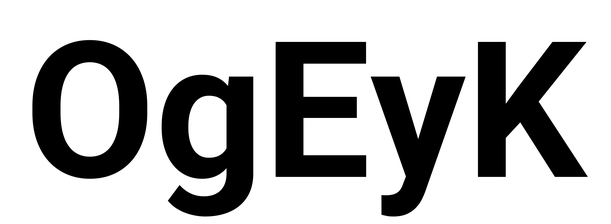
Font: Roboto_Bold